Question: So I decided to change enum declarations. Before my declaration was defined like this in Enums.h:
'''
typedef enum {
DateNoneReminderRepeat = 0,
DateDayReminderRepeat = 1,
DateWeekReminderRepeat = 2,
DateMonthReminderRepeat = 3,
DateYearReminderRepeat = 4
} ReminderDateRepeat;
'''
Then I decided to change it to this:
'''
typedef enum {
APDateNoneReminderRepeat = 0,
APDateDayReminderRepeat = 1,
APDateWeekReminderRepeat = 2,
APDateMonthReminderRepeat = 3,
APDateYearReminderRepeat = 4
} APReminderDateRepeat;
'''
Now Xcode won't build complaining about "Parse Issue Expected a type" (see below image).

I have cleaned the project several times to no avail.
I import the enums in my Prefix.pch file this:
'''
#import <Availability.h>
#ifndef __IPHONE_3_0
#warning "This project uses features only available in iOS SDK 3.0 and later."
#endif
#ifdef __OBJC__
#import <UIKit/UIKit.h>
#import <Foundation/Foundation.h>
#import <CoreData/CoreData.h>
#import <SSToolkit/SSToolkit.h>
#import "Enums.h"
#import "Constants.h"
#import "Utilities.h"
#endif
'''
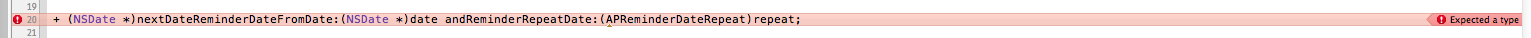
Answer: Thanks for all your help. It turned out that changing the enums made Xcode go bazonkas. So it was a matter of commenting out some code to make Xcode calm down and then renaming my enum types to the changed enum types.